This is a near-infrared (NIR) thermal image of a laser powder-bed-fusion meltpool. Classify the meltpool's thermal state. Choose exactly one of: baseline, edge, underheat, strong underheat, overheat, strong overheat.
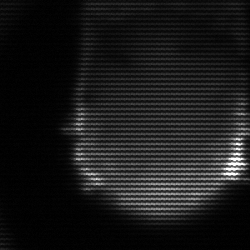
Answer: edge